Interaction volume radius: 10 \u00c5
Interaction volume height: 30 \u00c5
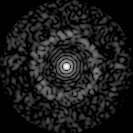
Disorder parameter: 0.8161